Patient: sex M, age 33
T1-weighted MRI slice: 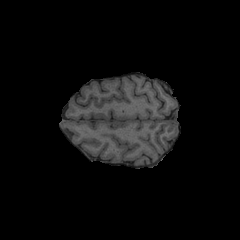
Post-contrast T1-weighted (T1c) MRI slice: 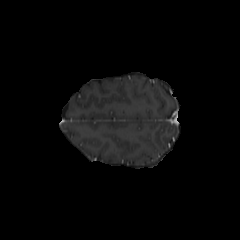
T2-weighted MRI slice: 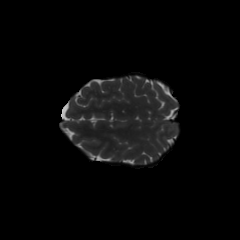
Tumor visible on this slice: no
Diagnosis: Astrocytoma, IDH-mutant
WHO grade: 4